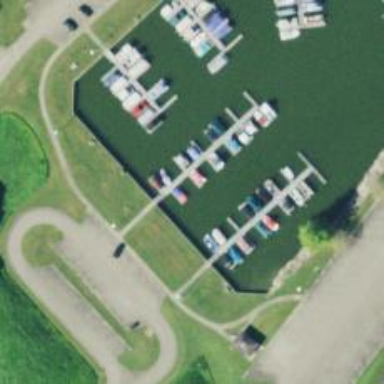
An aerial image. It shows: Pier with mooring facilities.